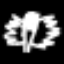
Label: angel